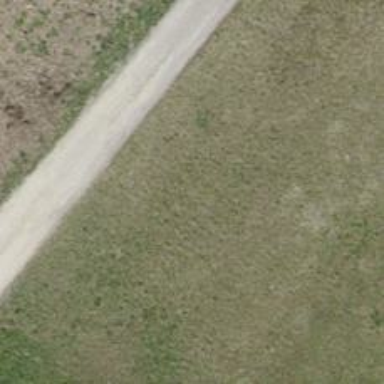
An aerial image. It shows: Asphalt parking aisle road for service vehicles.